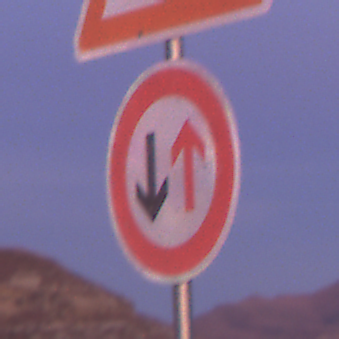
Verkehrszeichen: VorrangDesGegenverkehrs
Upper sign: Arbeitsstelle
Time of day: Dawn
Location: Outdoor (Nature)
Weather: PartlyCloudy
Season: NotSpecified
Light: Natural